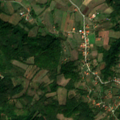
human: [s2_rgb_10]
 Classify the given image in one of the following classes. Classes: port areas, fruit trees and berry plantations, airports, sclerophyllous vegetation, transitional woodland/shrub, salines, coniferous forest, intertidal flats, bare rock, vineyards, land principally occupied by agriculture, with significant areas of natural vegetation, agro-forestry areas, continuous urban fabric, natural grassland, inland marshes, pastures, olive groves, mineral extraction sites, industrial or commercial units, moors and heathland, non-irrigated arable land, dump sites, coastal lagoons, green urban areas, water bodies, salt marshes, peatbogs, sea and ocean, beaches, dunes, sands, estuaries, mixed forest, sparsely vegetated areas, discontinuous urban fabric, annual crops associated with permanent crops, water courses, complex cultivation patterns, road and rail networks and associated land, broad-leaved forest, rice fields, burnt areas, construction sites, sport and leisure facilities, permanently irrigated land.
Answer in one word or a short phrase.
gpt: discontinuous urban fabric, complex cultivation patterns, land principally occupied by agriculture, with significant areas of natural vegetation, broad-leaved forest